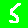
Digit: 5